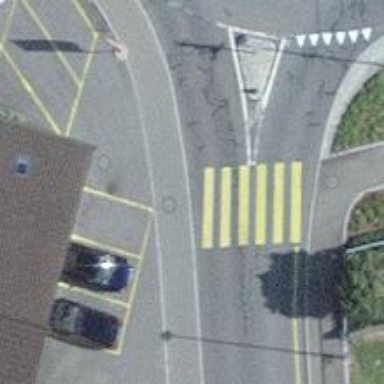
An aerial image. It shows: Uncontrolled zebra crossing with notable zebra markings.